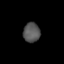
Tissue: lung
Cell type: Fibroblasts
Senescence score: 0.2009
Nuclear area (px): 326
Mean DAPI intensity: 84.414